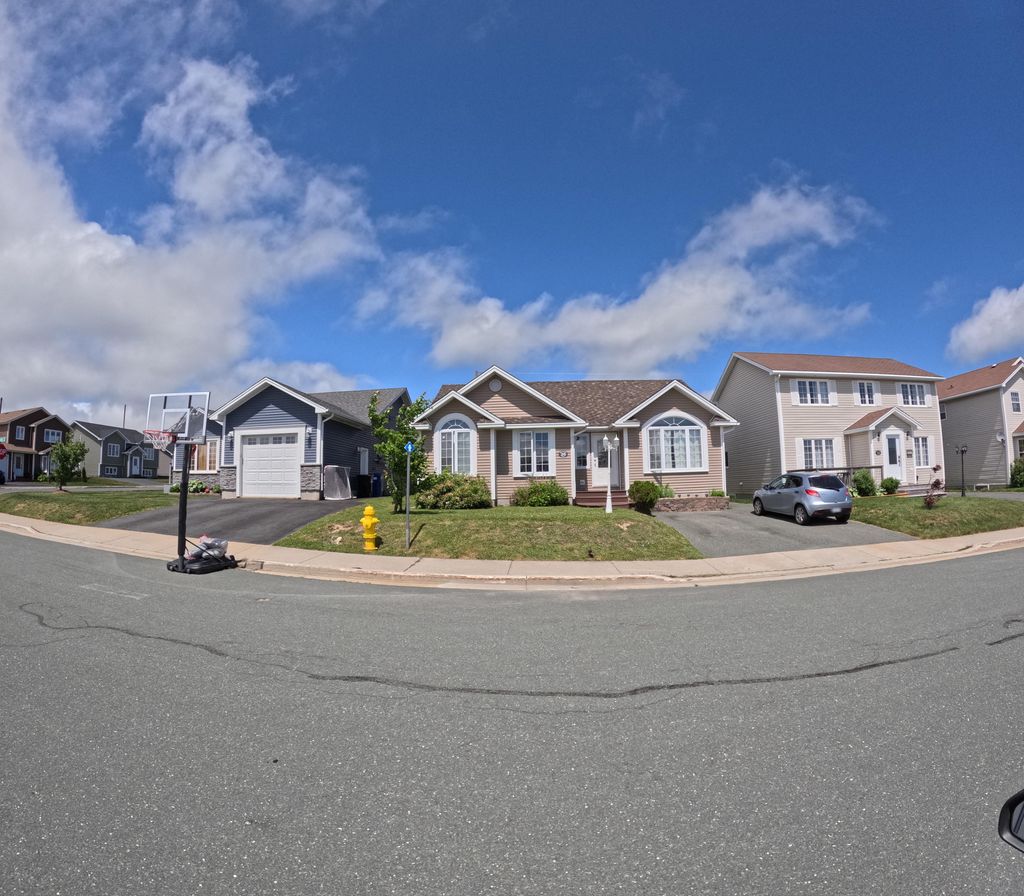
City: st_johns